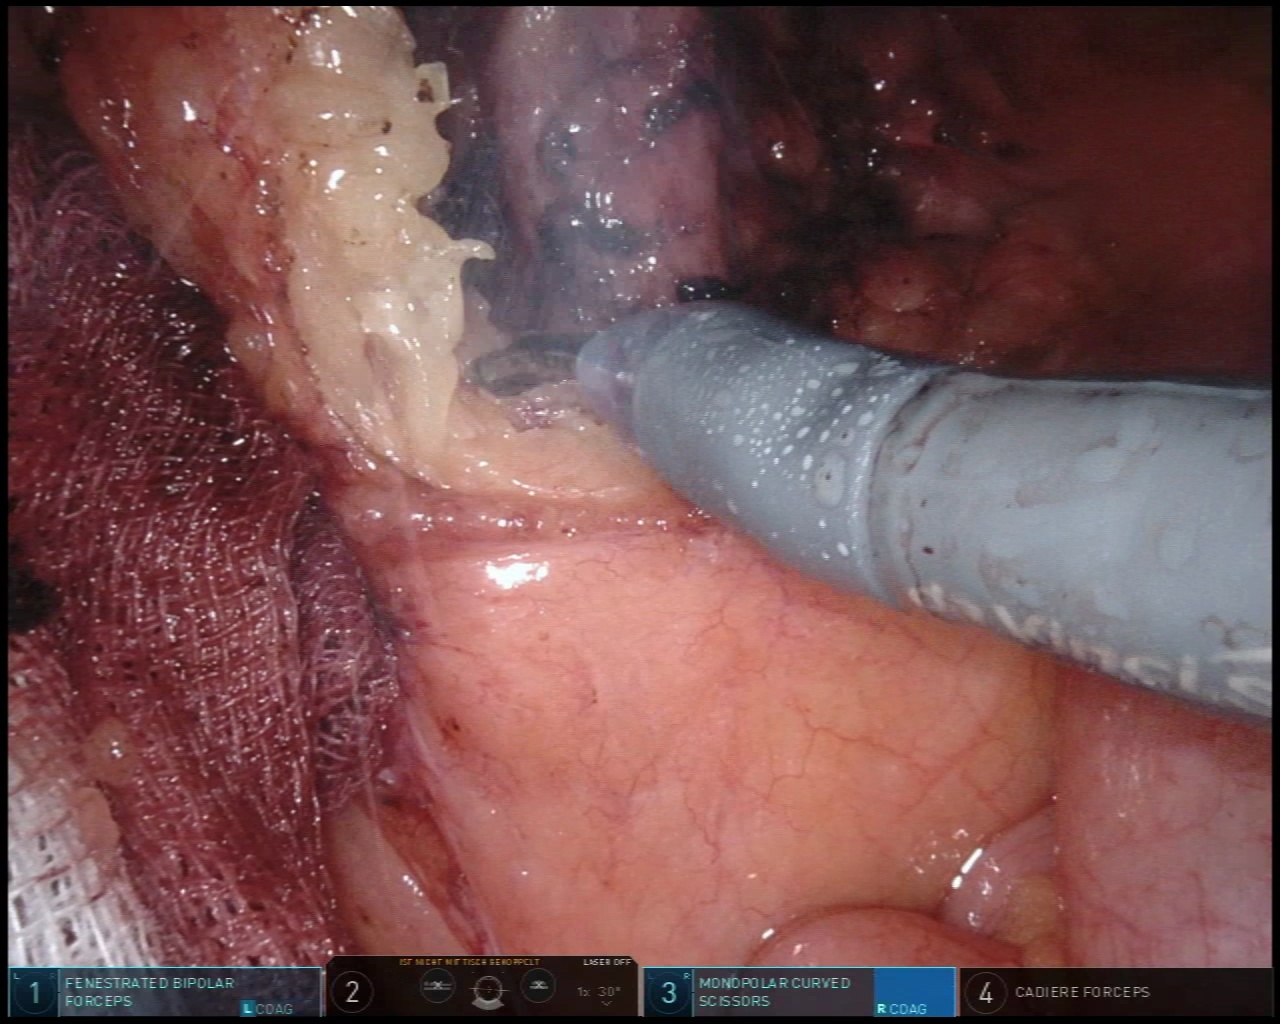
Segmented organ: small_intestine
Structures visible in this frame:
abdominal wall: no
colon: no
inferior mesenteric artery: no
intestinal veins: no
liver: no
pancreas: no
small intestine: yes
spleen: no
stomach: no
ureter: no
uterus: no
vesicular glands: no